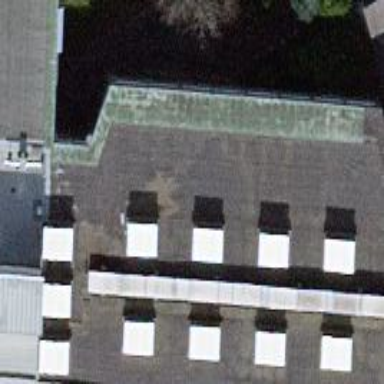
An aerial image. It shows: University building with flat roof.